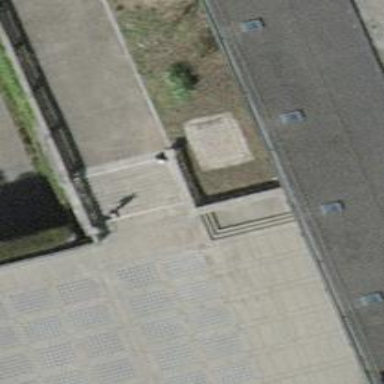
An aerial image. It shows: Footway made of paving stones.